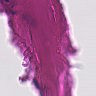
Metastatic tissue present: no